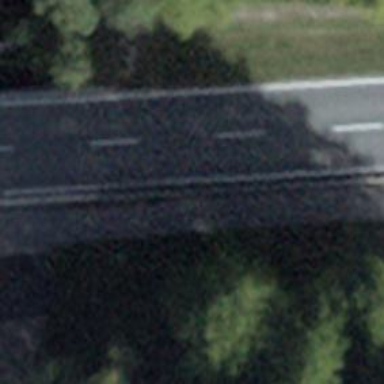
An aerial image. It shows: Primary highway bridge with asphalt surface.